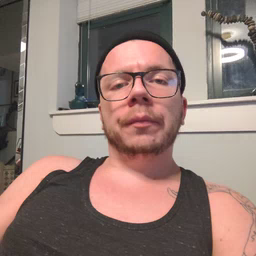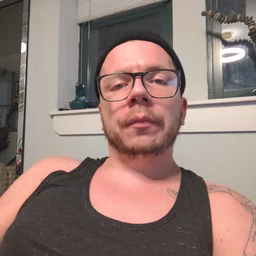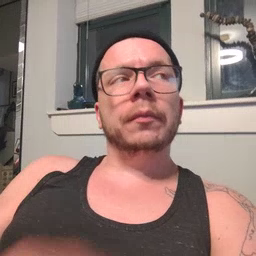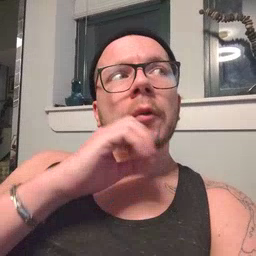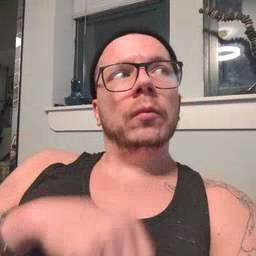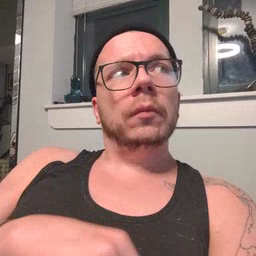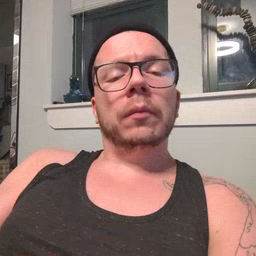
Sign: old